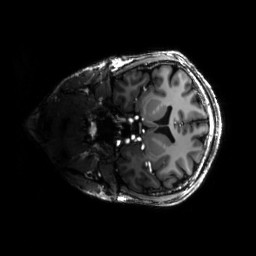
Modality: T1w
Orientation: coronal
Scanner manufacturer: siemens
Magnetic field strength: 6.98 T
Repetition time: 2.3 s
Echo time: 0.00266 s